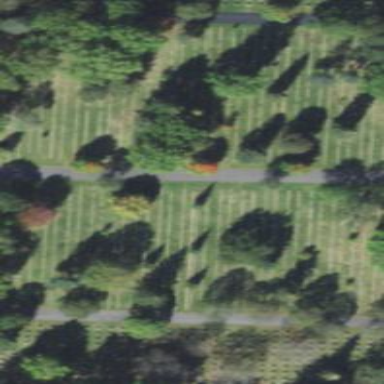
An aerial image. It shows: Historic memorial located in graveyard.